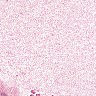
Metastatic tissue present: no